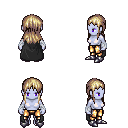
a pixel art fantasy rpg character, female body template, dark elf, purple skin, black cape, gold greaves, white blonde unkempt hairstyle, white cloth bandages, metal boots, four views (front, back, left, right), 2x2 character sprite sheet, small pixel art, hard edges, no anti-aliasing